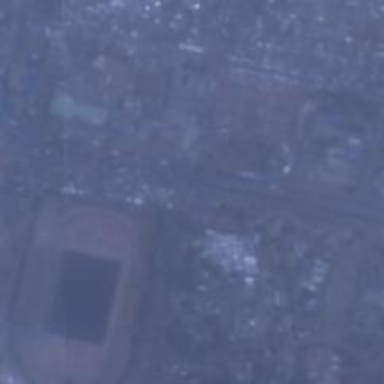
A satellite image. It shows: Stadium enclosed by fence.